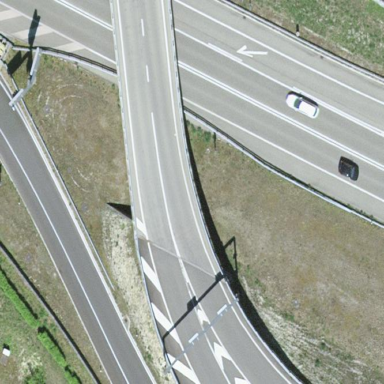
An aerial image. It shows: Man-made bridge.